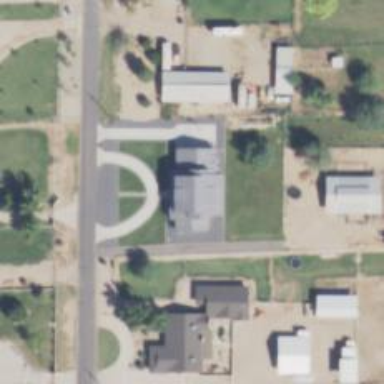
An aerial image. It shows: Driveway.